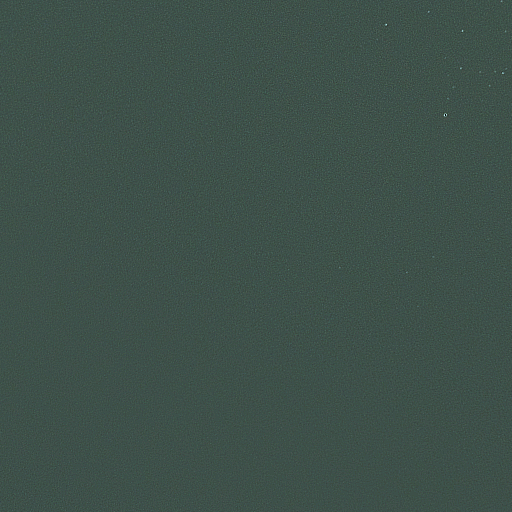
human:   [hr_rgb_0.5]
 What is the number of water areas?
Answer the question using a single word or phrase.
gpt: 1

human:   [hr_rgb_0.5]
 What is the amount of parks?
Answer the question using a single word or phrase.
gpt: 1

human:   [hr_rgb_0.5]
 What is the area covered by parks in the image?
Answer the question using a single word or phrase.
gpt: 10631m2

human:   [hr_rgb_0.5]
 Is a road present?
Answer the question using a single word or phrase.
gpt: no

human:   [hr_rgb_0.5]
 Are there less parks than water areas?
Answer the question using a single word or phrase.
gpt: no

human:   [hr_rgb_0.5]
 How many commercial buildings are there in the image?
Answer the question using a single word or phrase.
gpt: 0

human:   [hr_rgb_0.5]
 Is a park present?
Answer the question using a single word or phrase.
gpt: yes

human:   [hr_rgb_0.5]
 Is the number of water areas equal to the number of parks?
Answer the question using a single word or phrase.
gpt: yes

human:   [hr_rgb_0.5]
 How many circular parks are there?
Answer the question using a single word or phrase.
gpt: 0

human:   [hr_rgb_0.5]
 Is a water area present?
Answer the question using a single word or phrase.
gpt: yes

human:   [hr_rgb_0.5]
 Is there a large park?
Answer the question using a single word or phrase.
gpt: yes

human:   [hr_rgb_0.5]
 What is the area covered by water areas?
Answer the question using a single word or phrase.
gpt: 10631m2

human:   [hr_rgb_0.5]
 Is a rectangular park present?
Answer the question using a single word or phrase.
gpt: yes

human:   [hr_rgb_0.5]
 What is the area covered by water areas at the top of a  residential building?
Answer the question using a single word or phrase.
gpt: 0m2

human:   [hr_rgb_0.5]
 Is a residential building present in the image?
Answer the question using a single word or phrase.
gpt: no

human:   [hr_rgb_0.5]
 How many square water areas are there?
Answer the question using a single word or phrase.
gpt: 0

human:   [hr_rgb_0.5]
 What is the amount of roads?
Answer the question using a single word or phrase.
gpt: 0

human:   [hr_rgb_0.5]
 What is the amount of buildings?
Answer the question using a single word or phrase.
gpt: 0

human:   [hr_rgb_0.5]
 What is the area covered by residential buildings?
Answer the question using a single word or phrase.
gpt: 0m2

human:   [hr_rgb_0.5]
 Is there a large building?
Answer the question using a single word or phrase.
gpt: no

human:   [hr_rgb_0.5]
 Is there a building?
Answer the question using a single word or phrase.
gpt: no

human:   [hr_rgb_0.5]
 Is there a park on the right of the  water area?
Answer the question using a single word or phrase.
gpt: yes

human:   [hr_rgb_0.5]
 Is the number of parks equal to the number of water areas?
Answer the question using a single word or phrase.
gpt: yes

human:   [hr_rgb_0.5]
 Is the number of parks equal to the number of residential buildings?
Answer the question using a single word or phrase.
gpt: no

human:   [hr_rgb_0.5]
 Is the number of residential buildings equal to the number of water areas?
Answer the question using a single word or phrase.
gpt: no

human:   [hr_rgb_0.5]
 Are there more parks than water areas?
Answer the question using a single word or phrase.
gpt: no

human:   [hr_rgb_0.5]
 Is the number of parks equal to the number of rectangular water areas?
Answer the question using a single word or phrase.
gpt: yes

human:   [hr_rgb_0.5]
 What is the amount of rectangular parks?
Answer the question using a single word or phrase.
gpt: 1

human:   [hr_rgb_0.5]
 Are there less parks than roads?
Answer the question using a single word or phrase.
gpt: no

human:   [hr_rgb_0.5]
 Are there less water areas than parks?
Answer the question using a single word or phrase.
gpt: no

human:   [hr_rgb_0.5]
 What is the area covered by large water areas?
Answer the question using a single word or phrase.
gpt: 10631m2

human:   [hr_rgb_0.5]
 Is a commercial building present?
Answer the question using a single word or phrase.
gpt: no

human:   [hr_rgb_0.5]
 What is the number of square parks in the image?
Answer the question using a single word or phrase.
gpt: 0

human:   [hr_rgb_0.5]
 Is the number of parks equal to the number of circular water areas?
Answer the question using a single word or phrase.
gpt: no

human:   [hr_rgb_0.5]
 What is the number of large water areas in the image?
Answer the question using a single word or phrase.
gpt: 1

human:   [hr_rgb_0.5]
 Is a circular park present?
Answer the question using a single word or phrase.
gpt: no

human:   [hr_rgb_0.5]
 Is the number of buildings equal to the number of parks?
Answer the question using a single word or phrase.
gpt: no

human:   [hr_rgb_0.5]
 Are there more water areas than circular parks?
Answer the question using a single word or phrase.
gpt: yes

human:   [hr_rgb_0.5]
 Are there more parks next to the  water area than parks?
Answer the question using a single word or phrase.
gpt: no

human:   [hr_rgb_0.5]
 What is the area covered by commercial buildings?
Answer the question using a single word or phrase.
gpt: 0m2

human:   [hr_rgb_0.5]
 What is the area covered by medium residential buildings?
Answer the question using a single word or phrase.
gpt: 0m2

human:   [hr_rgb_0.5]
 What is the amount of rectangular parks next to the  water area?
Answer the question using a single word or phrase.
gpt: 1

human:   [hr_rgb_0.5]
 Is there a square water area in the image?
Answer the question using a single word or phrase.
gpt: no

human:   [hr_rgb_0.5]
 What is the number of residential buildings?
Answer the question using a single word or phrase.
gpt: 0

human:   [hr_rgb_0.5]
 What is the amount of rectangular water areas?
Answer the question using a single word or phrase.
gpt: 1

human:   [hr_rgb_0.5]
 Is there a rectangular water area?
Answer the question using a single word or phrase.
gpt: yes

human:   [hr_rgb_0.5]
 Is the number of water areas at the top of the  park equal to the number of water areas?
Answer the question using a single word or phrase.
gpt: no

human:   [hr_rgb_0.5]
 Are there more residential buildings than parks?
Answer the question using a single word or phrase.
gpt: no

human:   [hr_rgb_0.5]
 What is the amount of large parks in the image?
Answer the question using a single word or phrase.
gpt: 1

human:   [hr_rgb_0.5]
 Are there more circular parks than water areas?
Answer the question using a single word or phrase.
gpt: no

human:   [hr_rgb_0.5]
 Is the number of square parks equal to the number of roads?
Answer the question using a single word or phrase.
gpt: yes

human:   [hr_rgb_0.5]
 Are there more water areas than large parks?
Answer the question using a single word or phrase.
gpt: no

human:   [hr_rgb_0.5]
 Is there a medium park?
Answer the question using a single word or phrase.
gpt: no

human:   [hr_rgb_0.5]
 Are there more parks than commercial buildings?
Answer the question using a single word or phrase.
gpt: yes

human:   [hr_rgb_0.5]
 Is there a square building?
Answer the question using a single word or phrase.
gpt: no

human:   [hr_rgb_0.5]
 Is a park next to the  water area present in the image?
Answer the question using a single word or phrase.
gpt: yes

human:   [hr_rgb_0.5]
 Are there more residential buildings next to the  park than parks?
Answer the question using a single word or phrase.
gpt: no

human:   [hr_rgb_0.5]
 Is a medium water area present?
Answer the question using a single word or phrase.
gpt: no

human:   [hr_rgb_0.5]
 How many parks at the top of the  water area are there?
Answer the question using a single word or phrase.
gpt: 1

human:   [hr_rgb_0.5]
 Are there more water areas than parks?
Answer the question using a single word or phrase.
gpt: no

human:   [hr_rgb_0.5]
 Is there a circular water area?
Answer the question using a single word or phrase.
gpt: no

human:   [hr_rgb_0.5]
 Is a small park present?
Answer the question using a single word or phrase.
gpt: no

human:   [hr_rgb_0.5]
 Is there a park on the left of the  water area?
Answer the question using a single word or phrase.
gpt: no

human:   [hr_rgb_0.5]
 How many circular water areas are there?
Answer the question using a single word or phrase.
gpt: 0